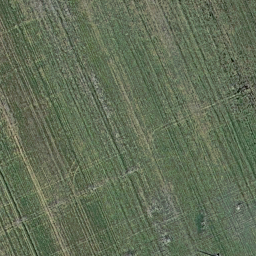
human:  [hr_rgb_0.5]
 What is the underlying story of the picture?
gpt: farmland